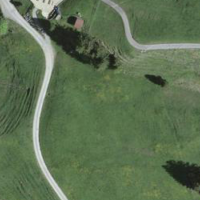
EUNIS habitat code: 25
Species observed at this site:
Campanula glomerata